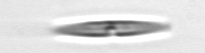
Label: pennate